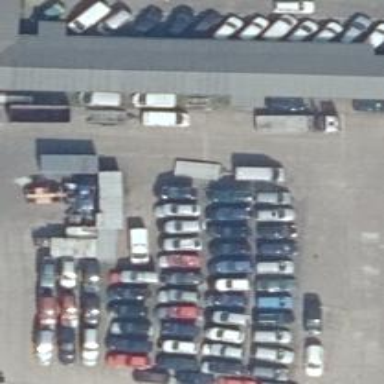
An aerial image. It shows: Car repair shop.